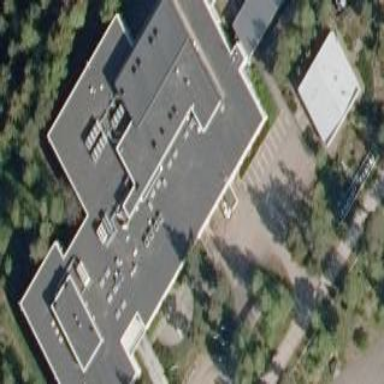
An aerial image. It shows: Commercial building.